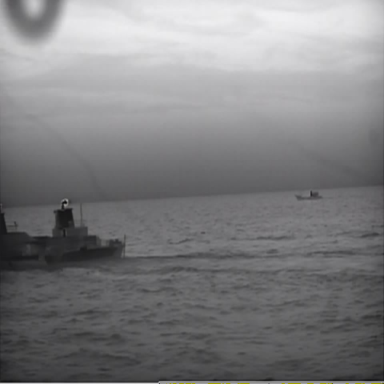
There are two objects shown in the infrared image, including a bulk_carrier, and a liner.